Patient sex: M
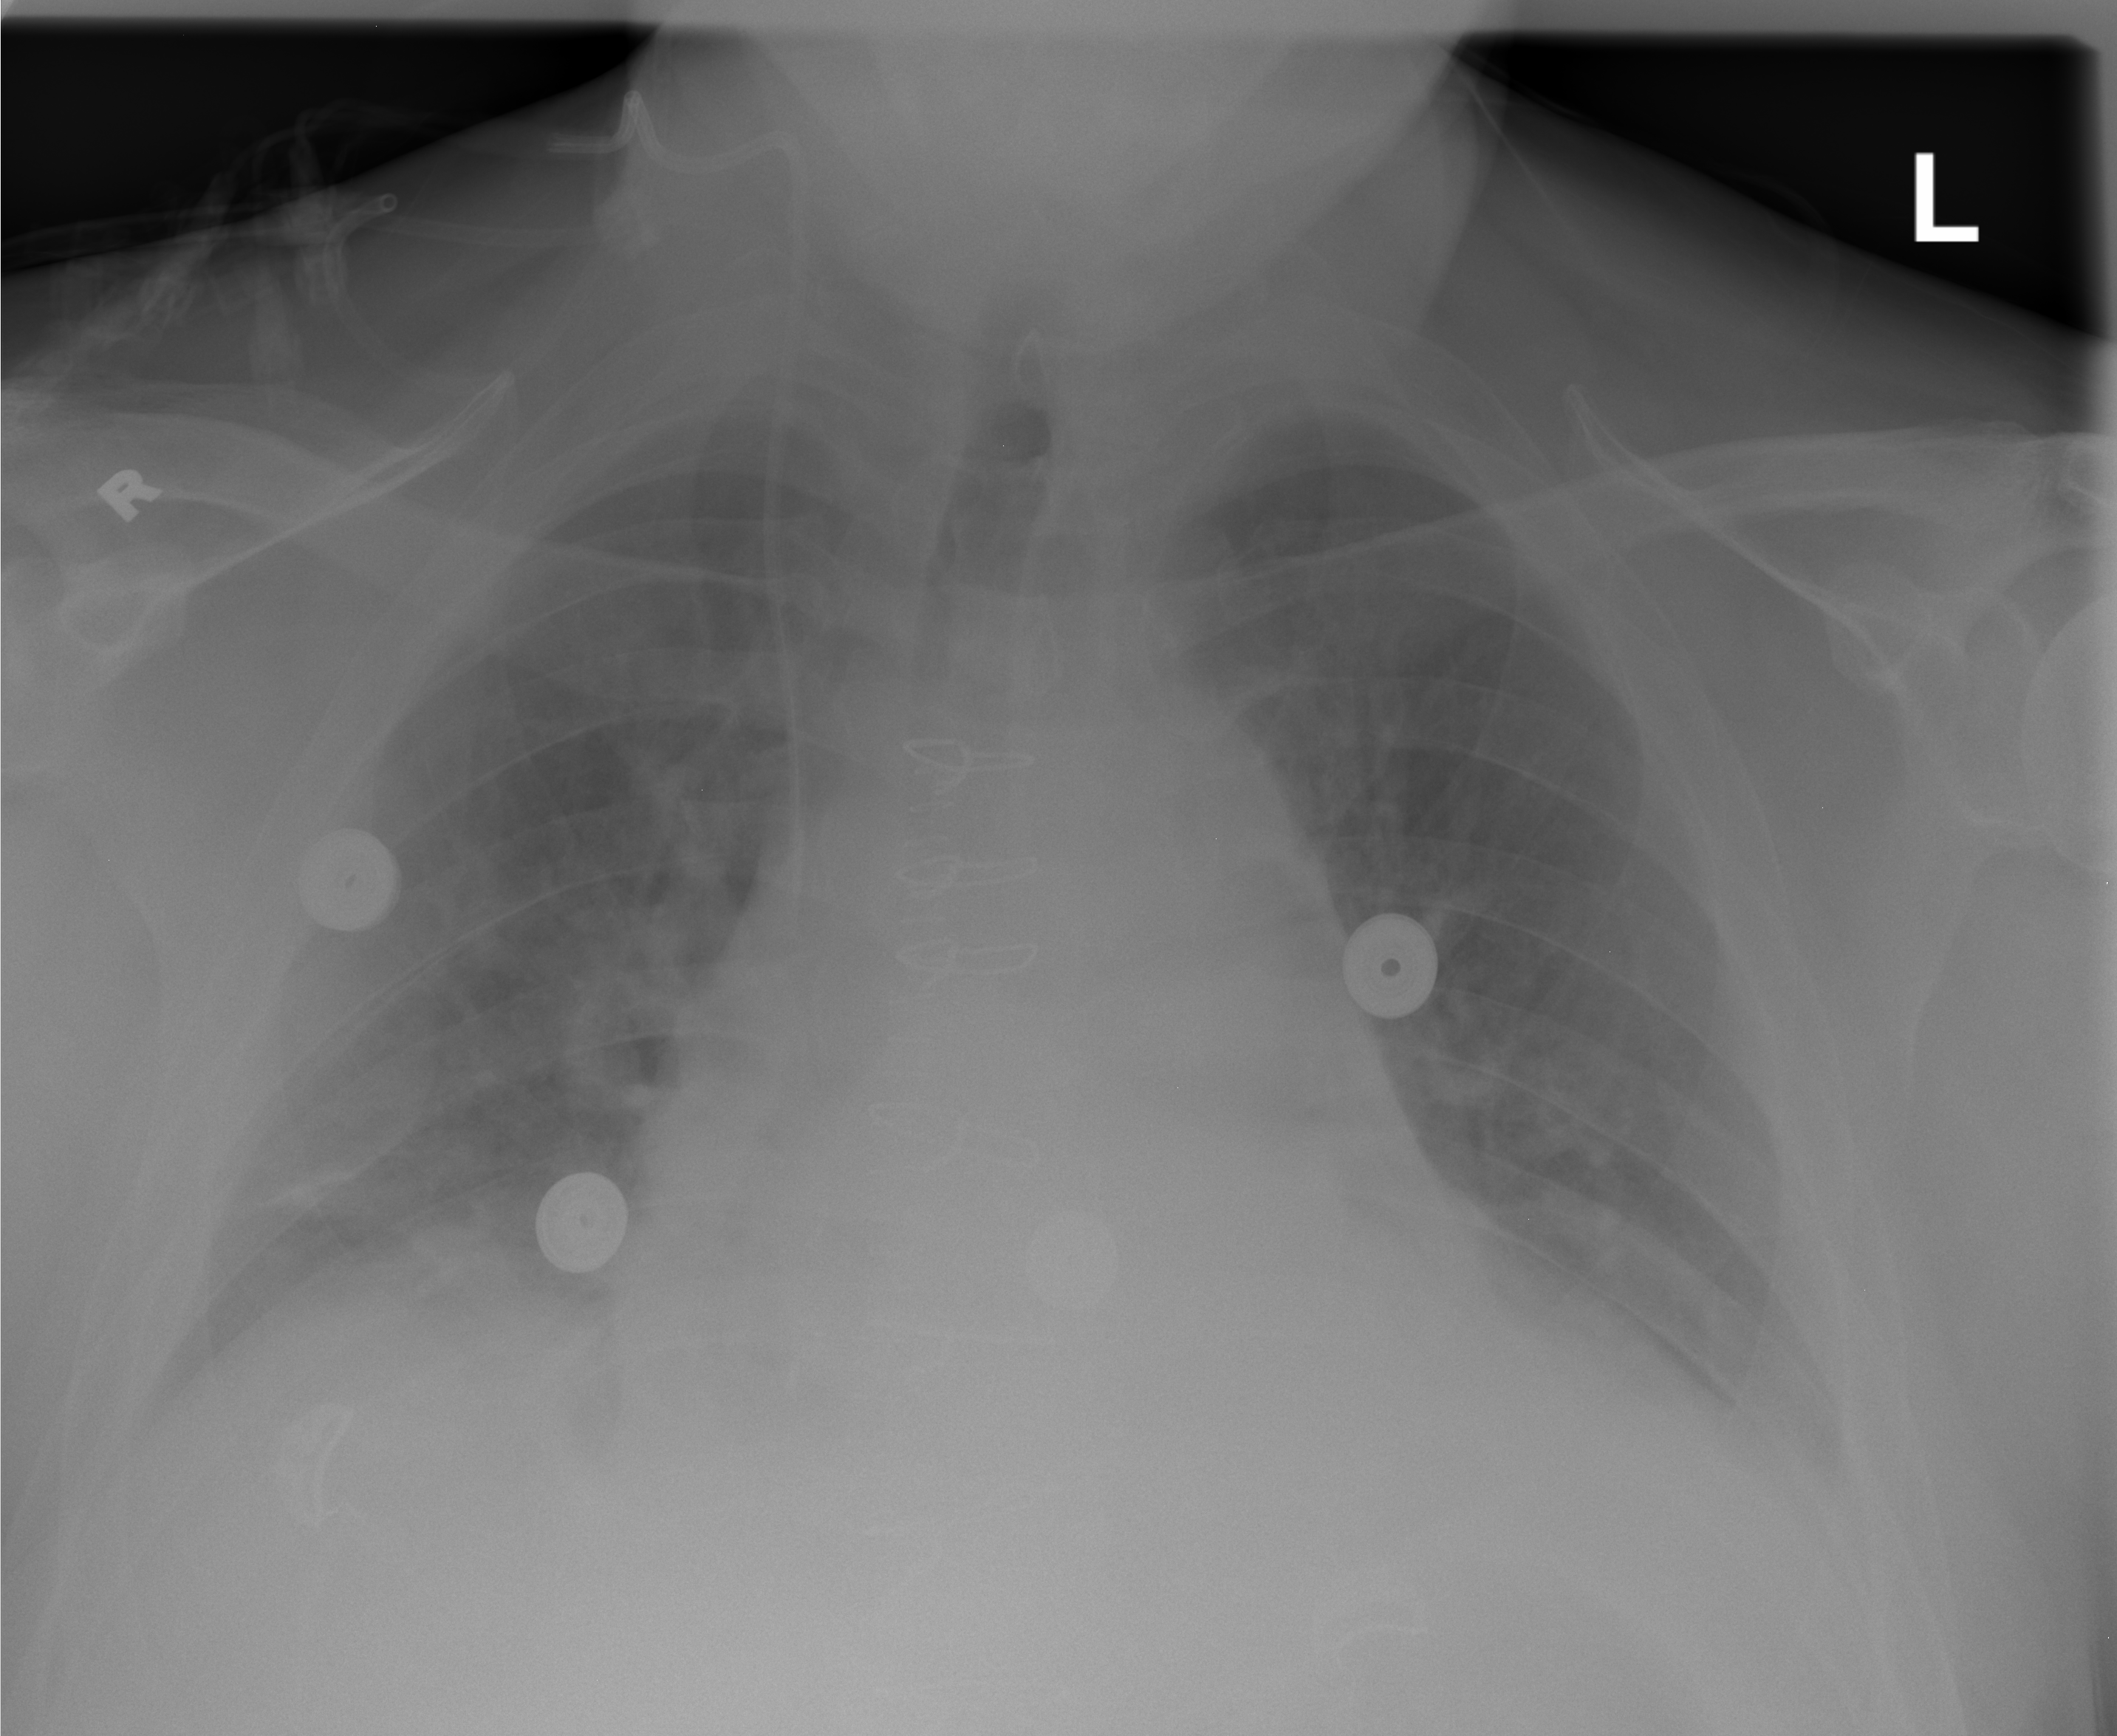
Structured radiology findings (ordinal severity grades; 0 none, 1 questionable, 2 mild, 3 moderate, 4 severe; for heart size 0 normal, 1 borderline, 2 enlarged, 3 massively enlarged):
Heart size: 2
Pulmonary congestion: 0
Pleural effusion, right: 0
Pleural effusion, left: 2
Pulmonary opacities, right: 0
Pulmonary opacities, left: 0
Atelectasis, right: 2
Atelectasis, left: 2